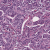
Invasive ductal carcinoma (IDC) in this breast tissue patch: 1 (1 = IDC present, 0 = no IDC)